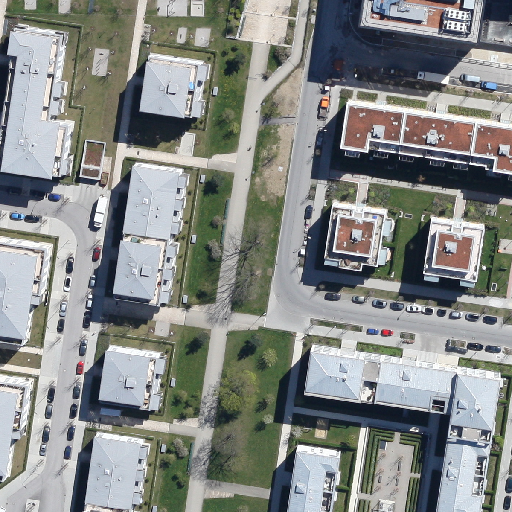
Referring expression: vehicle